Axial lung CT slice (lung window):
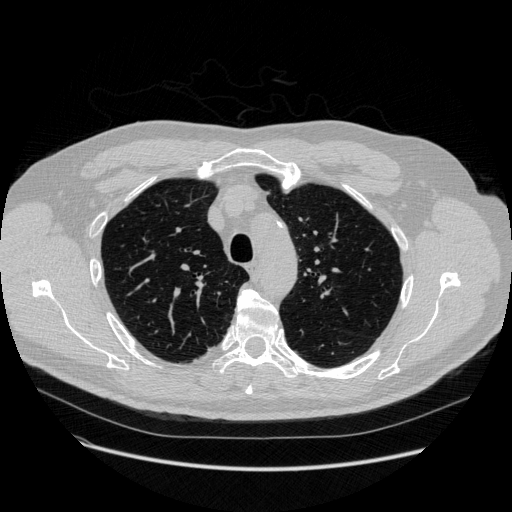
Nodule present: no